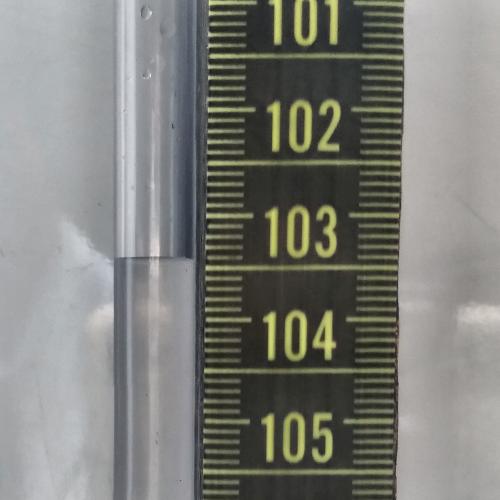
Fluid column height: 103.4 cm